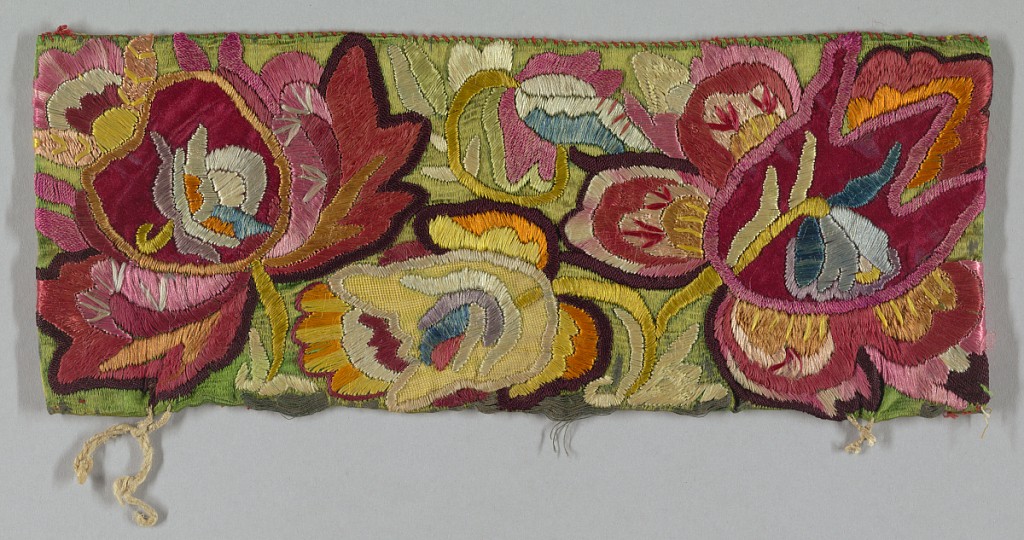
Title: Sleeve decoration
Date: late 19th century
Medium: silk, cotton Technique: satin stitch embroidery
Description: Sleeve decoration of red and green satin embroidered with large-scale pattern of stylized flowers in brightly colored silks. Worked in satin stitch and lined with cotton.